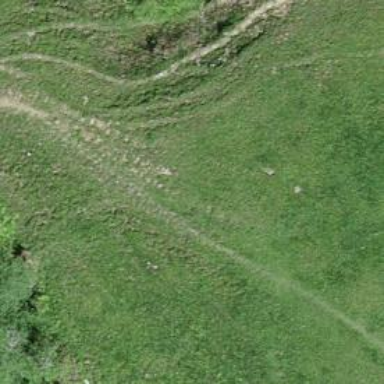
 groomed for outdoor enthusiasts to explore nature."